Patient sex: F
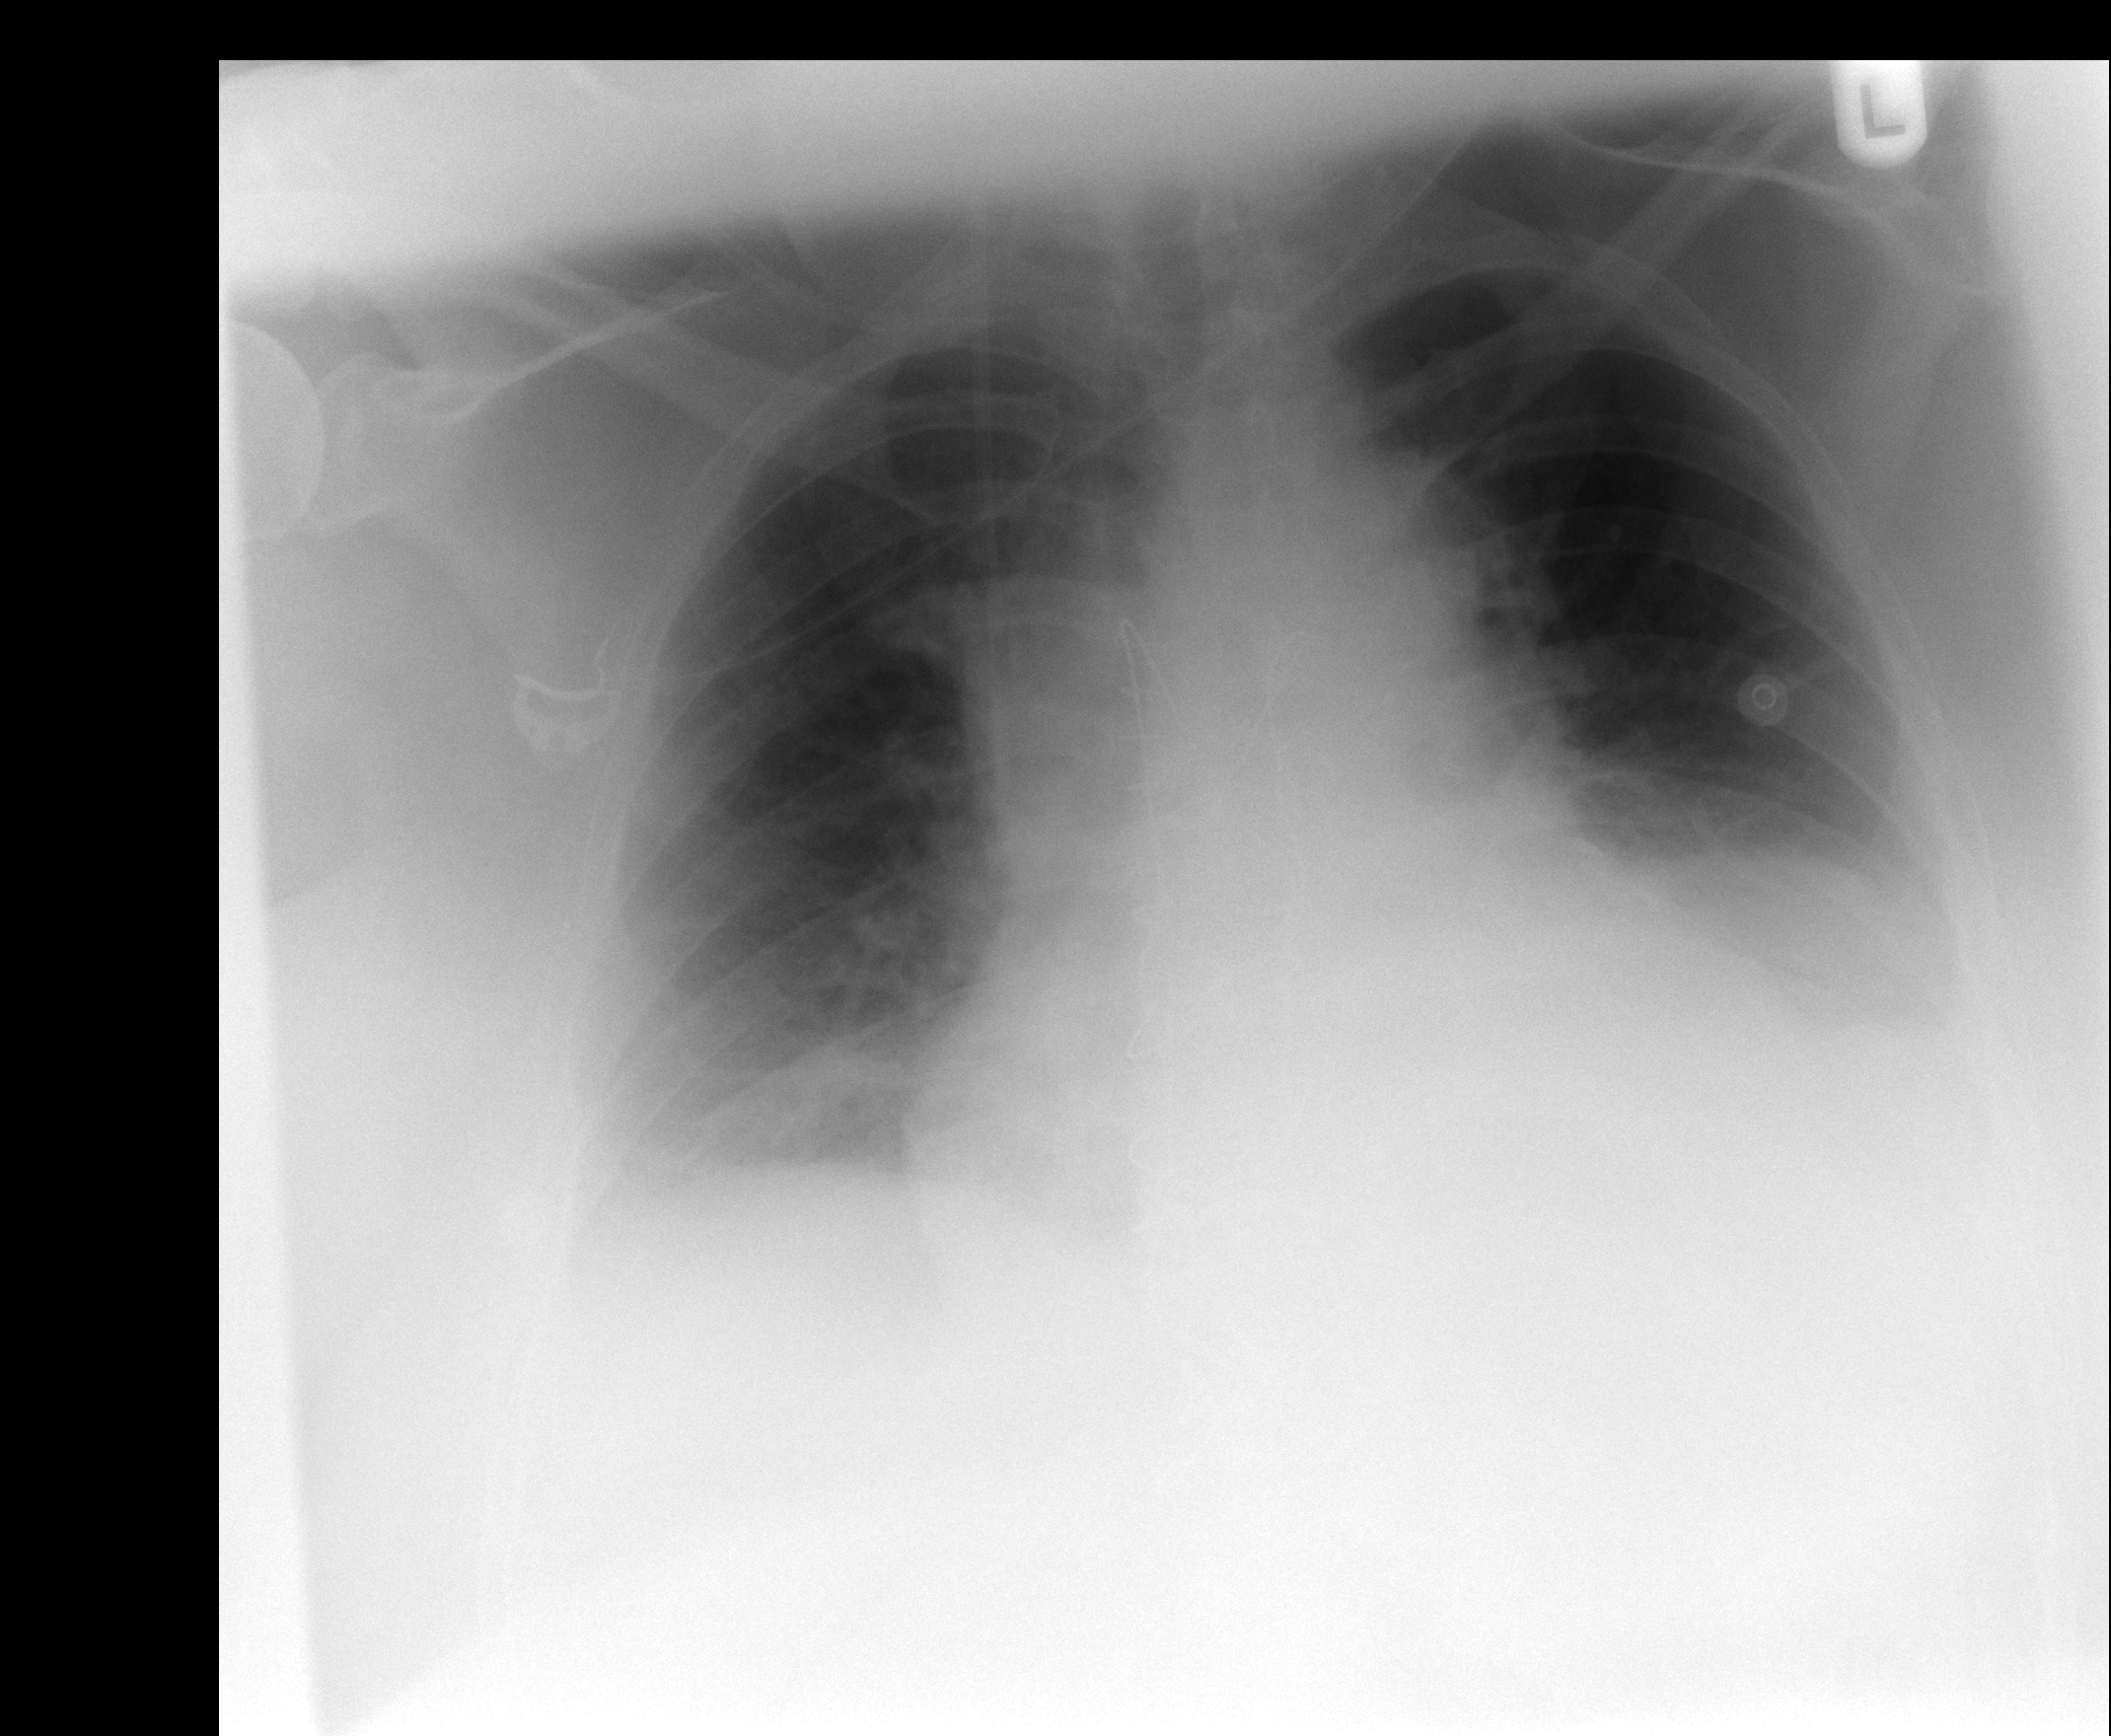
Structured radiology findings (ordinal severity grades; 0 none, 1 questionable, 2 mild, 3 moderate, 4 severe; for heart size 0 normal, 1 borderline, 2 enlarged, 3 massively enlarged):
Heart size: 2
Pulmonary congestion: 0
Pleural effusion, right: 0
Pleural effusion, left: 1
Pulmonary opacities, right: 0
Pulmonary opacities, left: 0
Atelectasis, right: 1
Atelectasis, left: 1